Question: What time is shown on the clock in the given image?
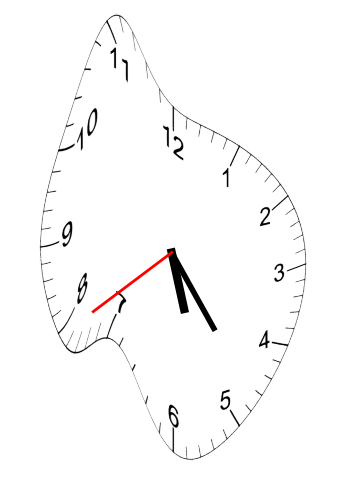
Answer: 05:23:39